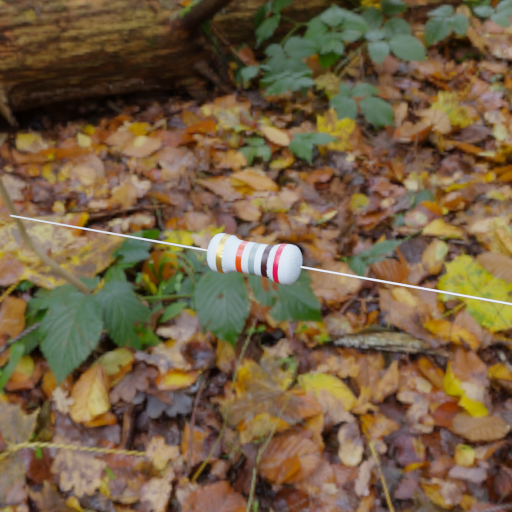
Resistor colour bands (in order): gold, red, gray, black, red